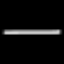
Label: line